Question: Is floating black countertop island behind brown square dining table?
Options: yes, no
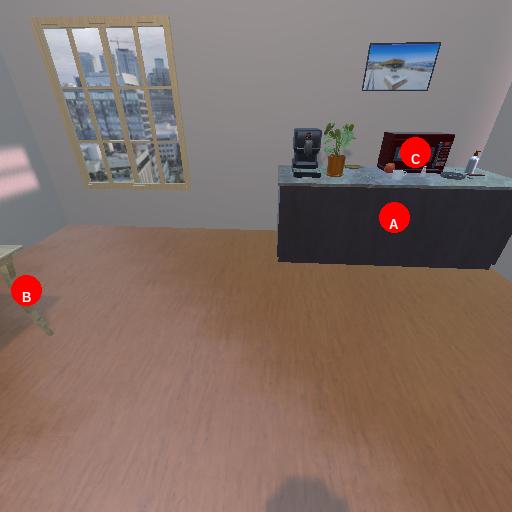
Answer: yes